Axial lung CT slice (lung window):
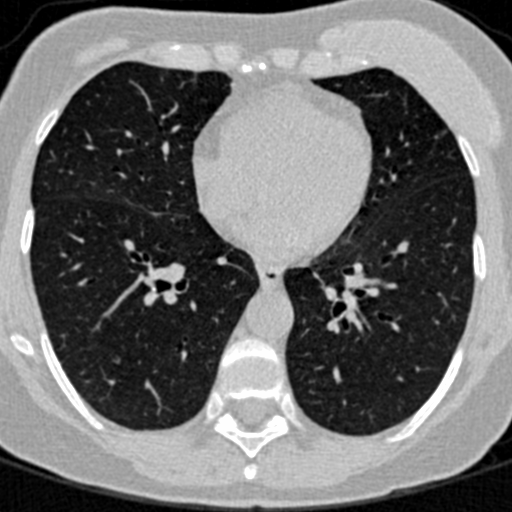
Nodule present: no